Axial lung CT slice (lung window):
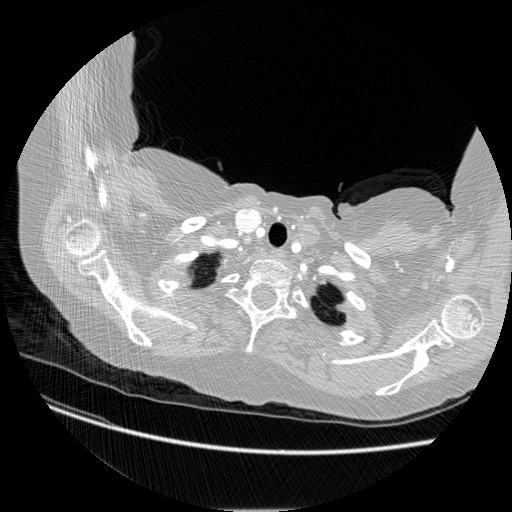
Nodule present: no